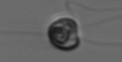
Label: flagellate_morphotype1